Question: I was exploring the new Apple Music app the other day, and found a rather peculiar action sheet...

Until now, I didn't know either 'UIAlertController' or 'UIActionSheet' could have dividers like this! Come to think of it, how did they get that top button to look like a table view cell?
I have poured over both the 'UIActionSheet', 'UIAlertController', and 'UIAlertAction' documents without success. So far as I know, Apple doesn't look kindly to subclassing these, or messing with the view hierarchy.
My questions then, are as follows:
- - -
Any guidance would be much appreciated. Thank you in advance.
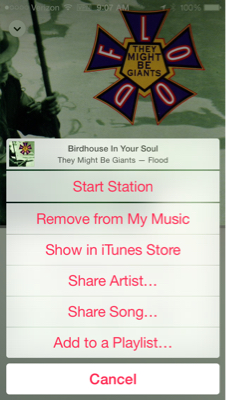
Answer: This is a normal 'UIAlertController' or 'UIActionSheet' but the last sheet has a custom view which is an image and 2 label
you can see these questions if you want to know how to produce that with the normal 'UIActionSheet' but it's a little tricky
<URL>
<URL>
<URL>
<URL>
or if you don't want to use any hacks on 'UIActionSheet' or 'UIAlertController' you may use these library as a replacement for Action Sheets <URL>

other libraries
<URL>

<URL>

<URL>